Interaction volume radius: 10 \u00c5
Interaction volume height: 10 \u00c5
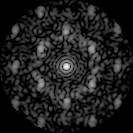
Disorder parameter: 0.5734